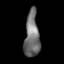
Tissue: lung
Cell type: Myeloid cells
Senescence score: 0.6579
Nuclear area (px): 668
Mean DAPI intensity: 112.68